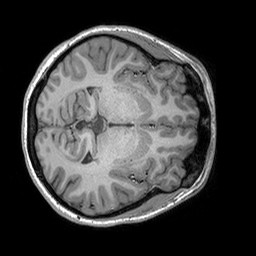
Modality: T1w
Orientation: axial
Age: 23
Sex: female
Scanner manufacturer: siemens
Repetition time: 2.25 s
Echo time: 0.00302 s